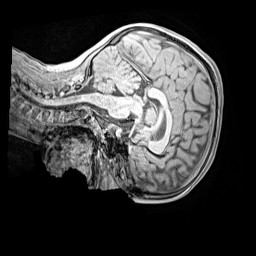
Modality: MP2RAGE
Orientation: sagittal
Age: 9
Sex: female
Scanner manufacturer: siemens
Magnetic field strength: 3 T
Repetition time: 4 s
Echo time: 0.00299 s